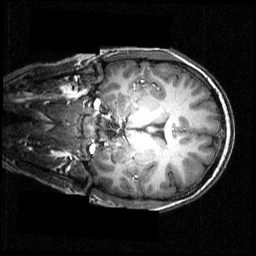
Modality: T1w
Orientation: coronal
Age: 20
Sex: female
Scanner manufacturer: siemens
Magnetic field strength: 3.951 T
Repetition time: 1.5 s
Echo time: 0.00335 s